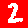
Digit: 2